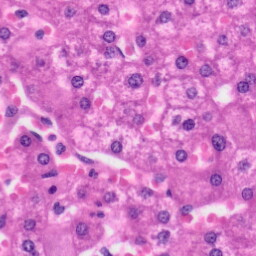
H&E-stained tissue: Liver